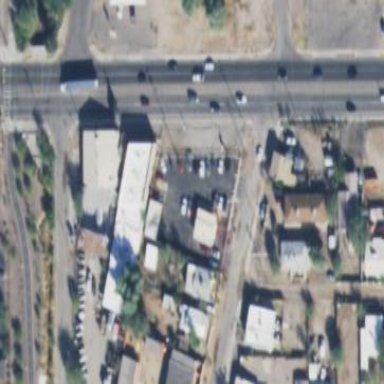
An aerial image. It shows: Shop that sells cars.